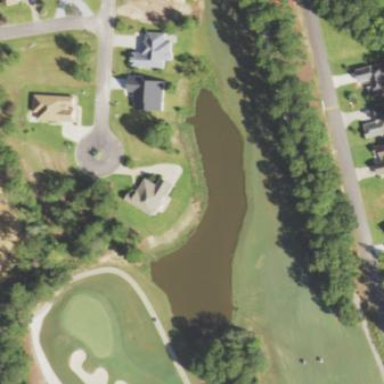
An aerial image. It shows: Water hazard on golf course.